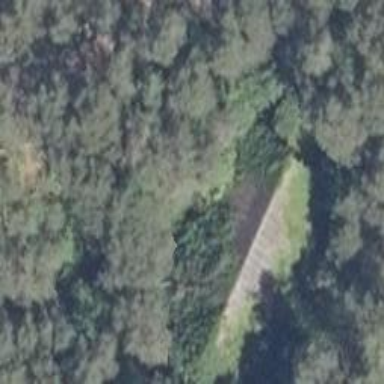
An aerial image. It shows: Military bunker in military area.